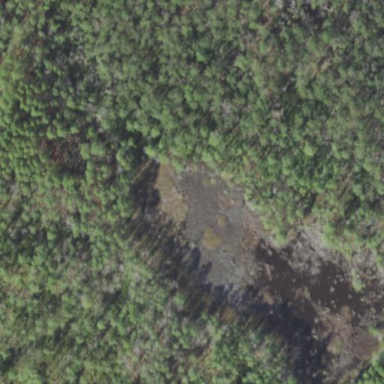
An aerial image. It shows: Marshy wetland area.